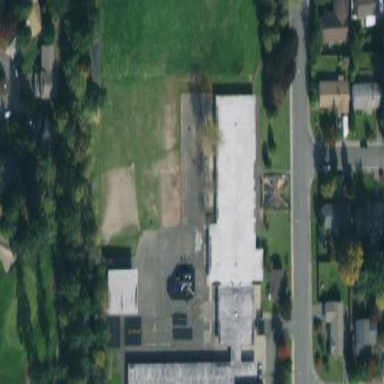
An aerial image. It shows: School.